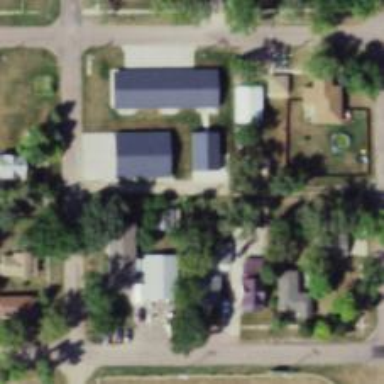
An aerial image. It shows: Alley classified as service road.